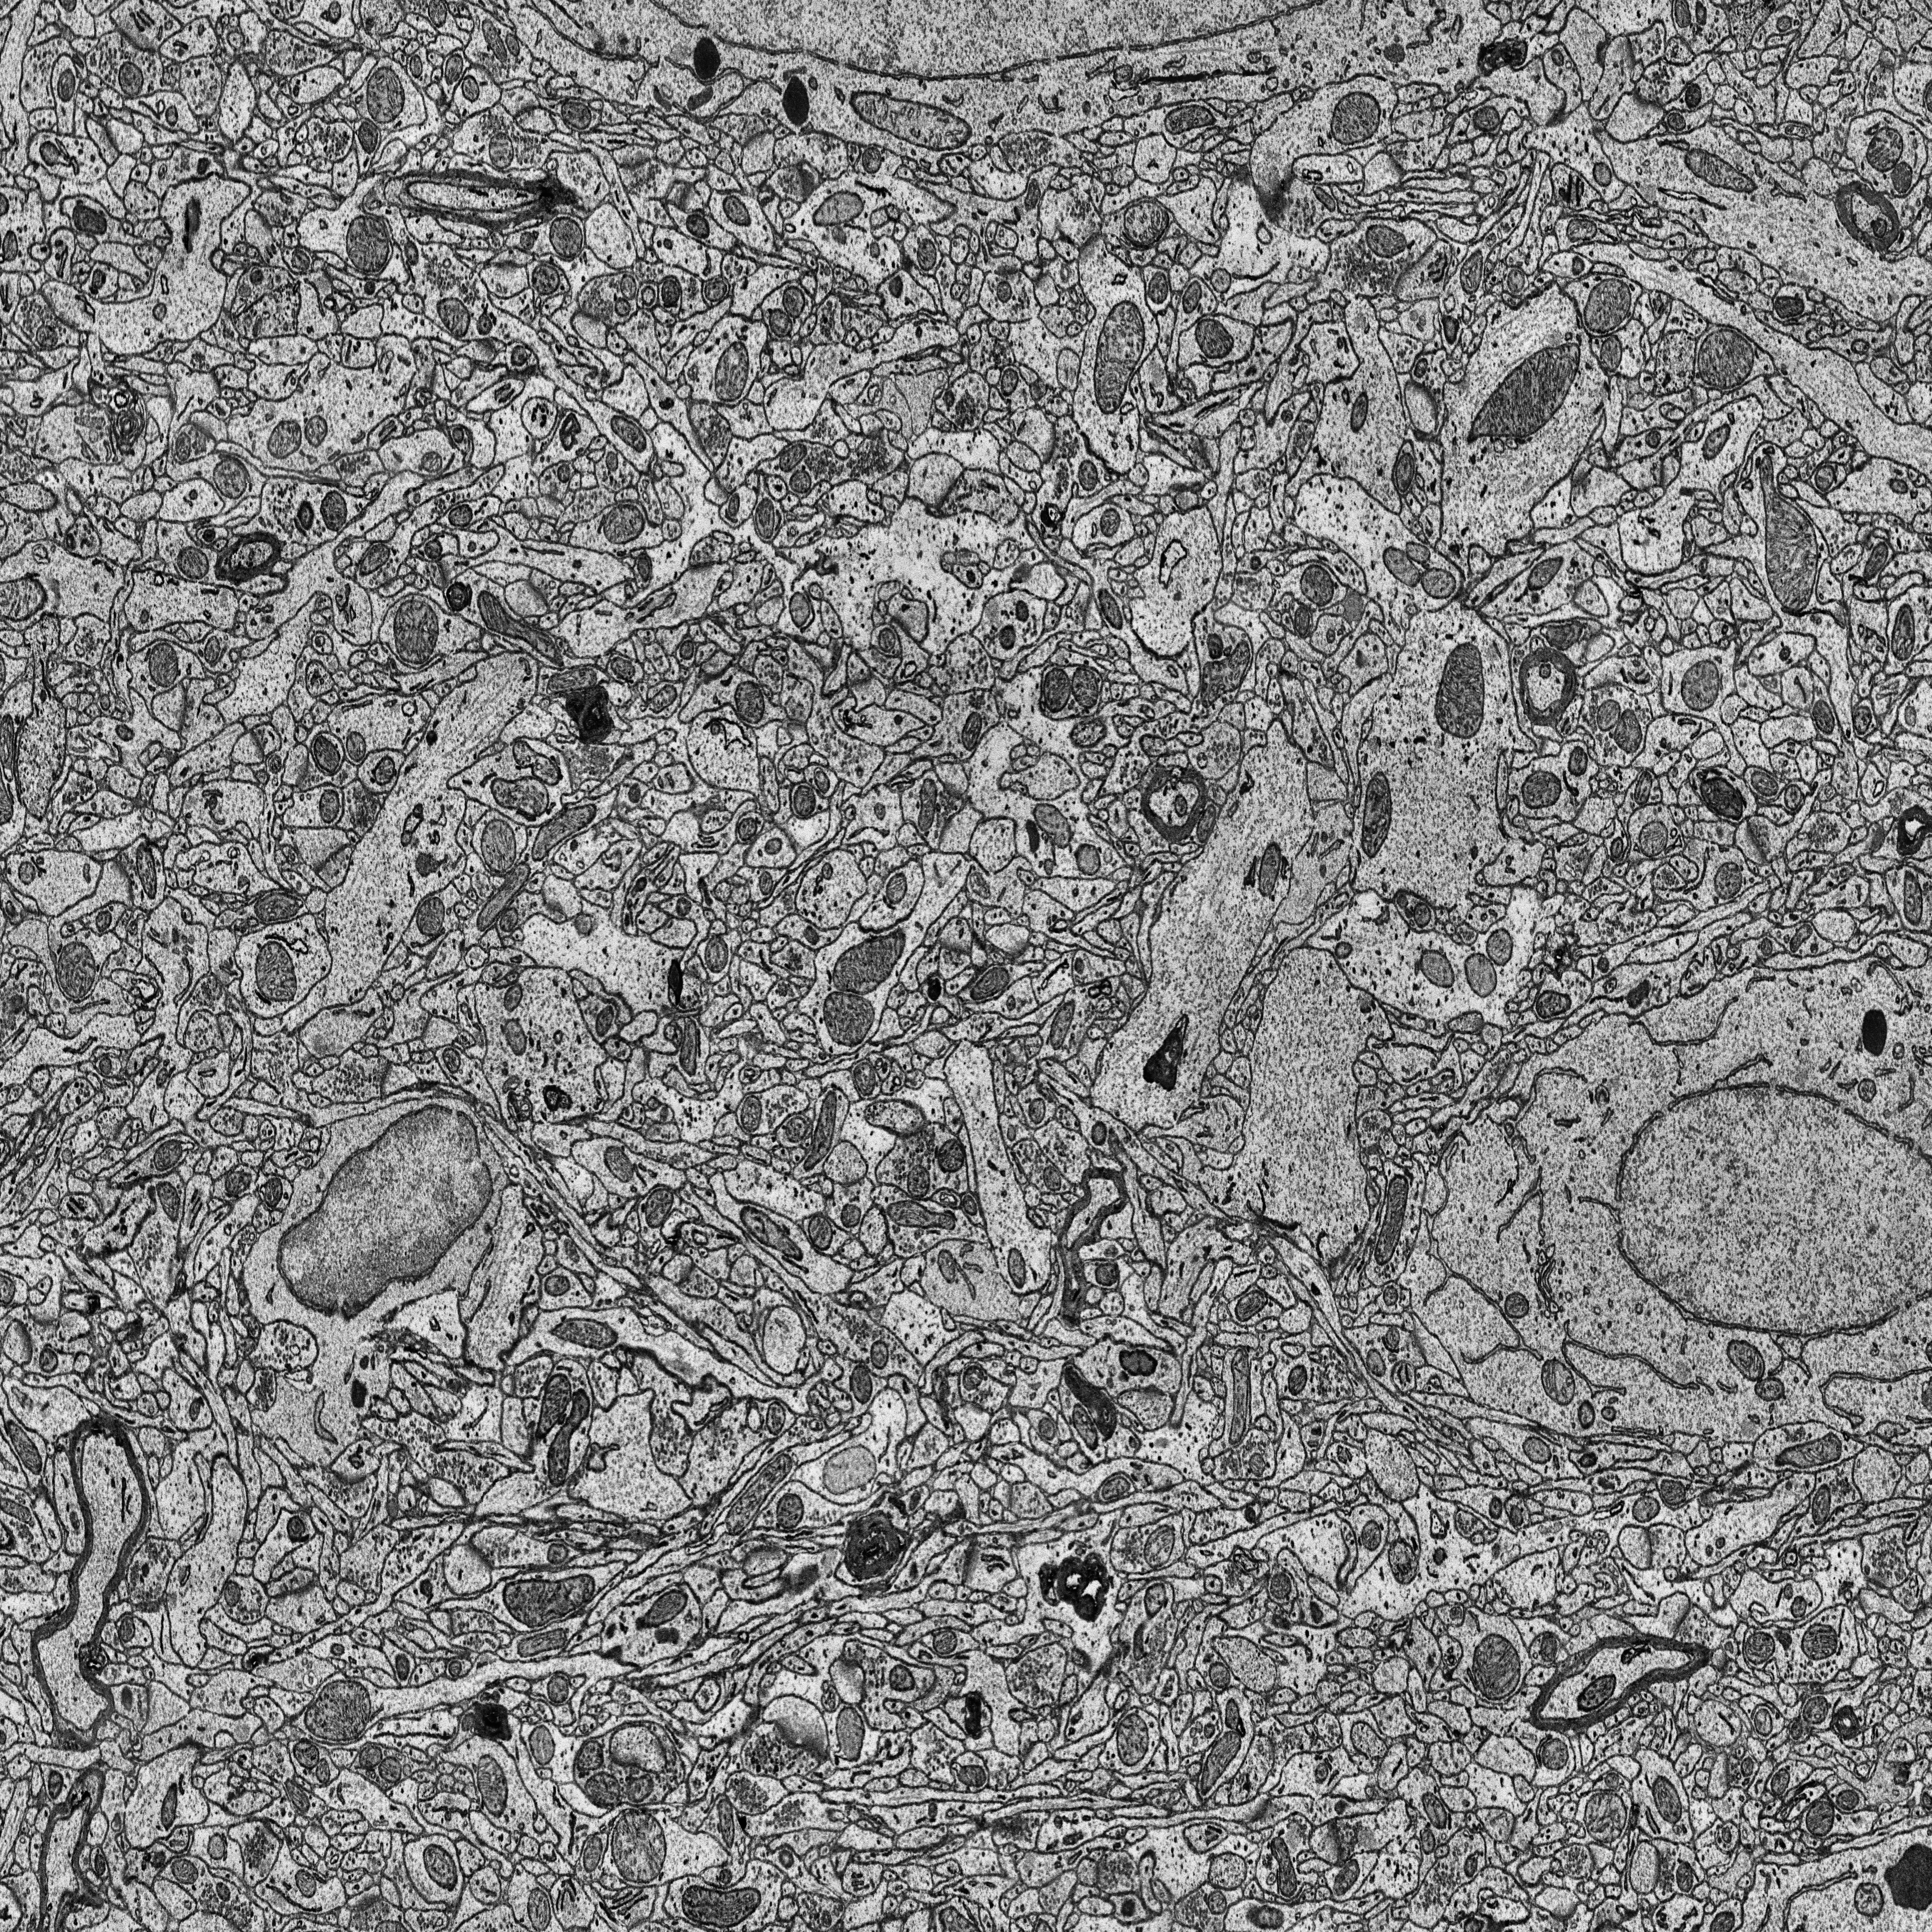
Electron microscopy slice of rat cortex tissue
Slice depth (z): 137
Mitochondria instances in slice: 423